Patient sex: F
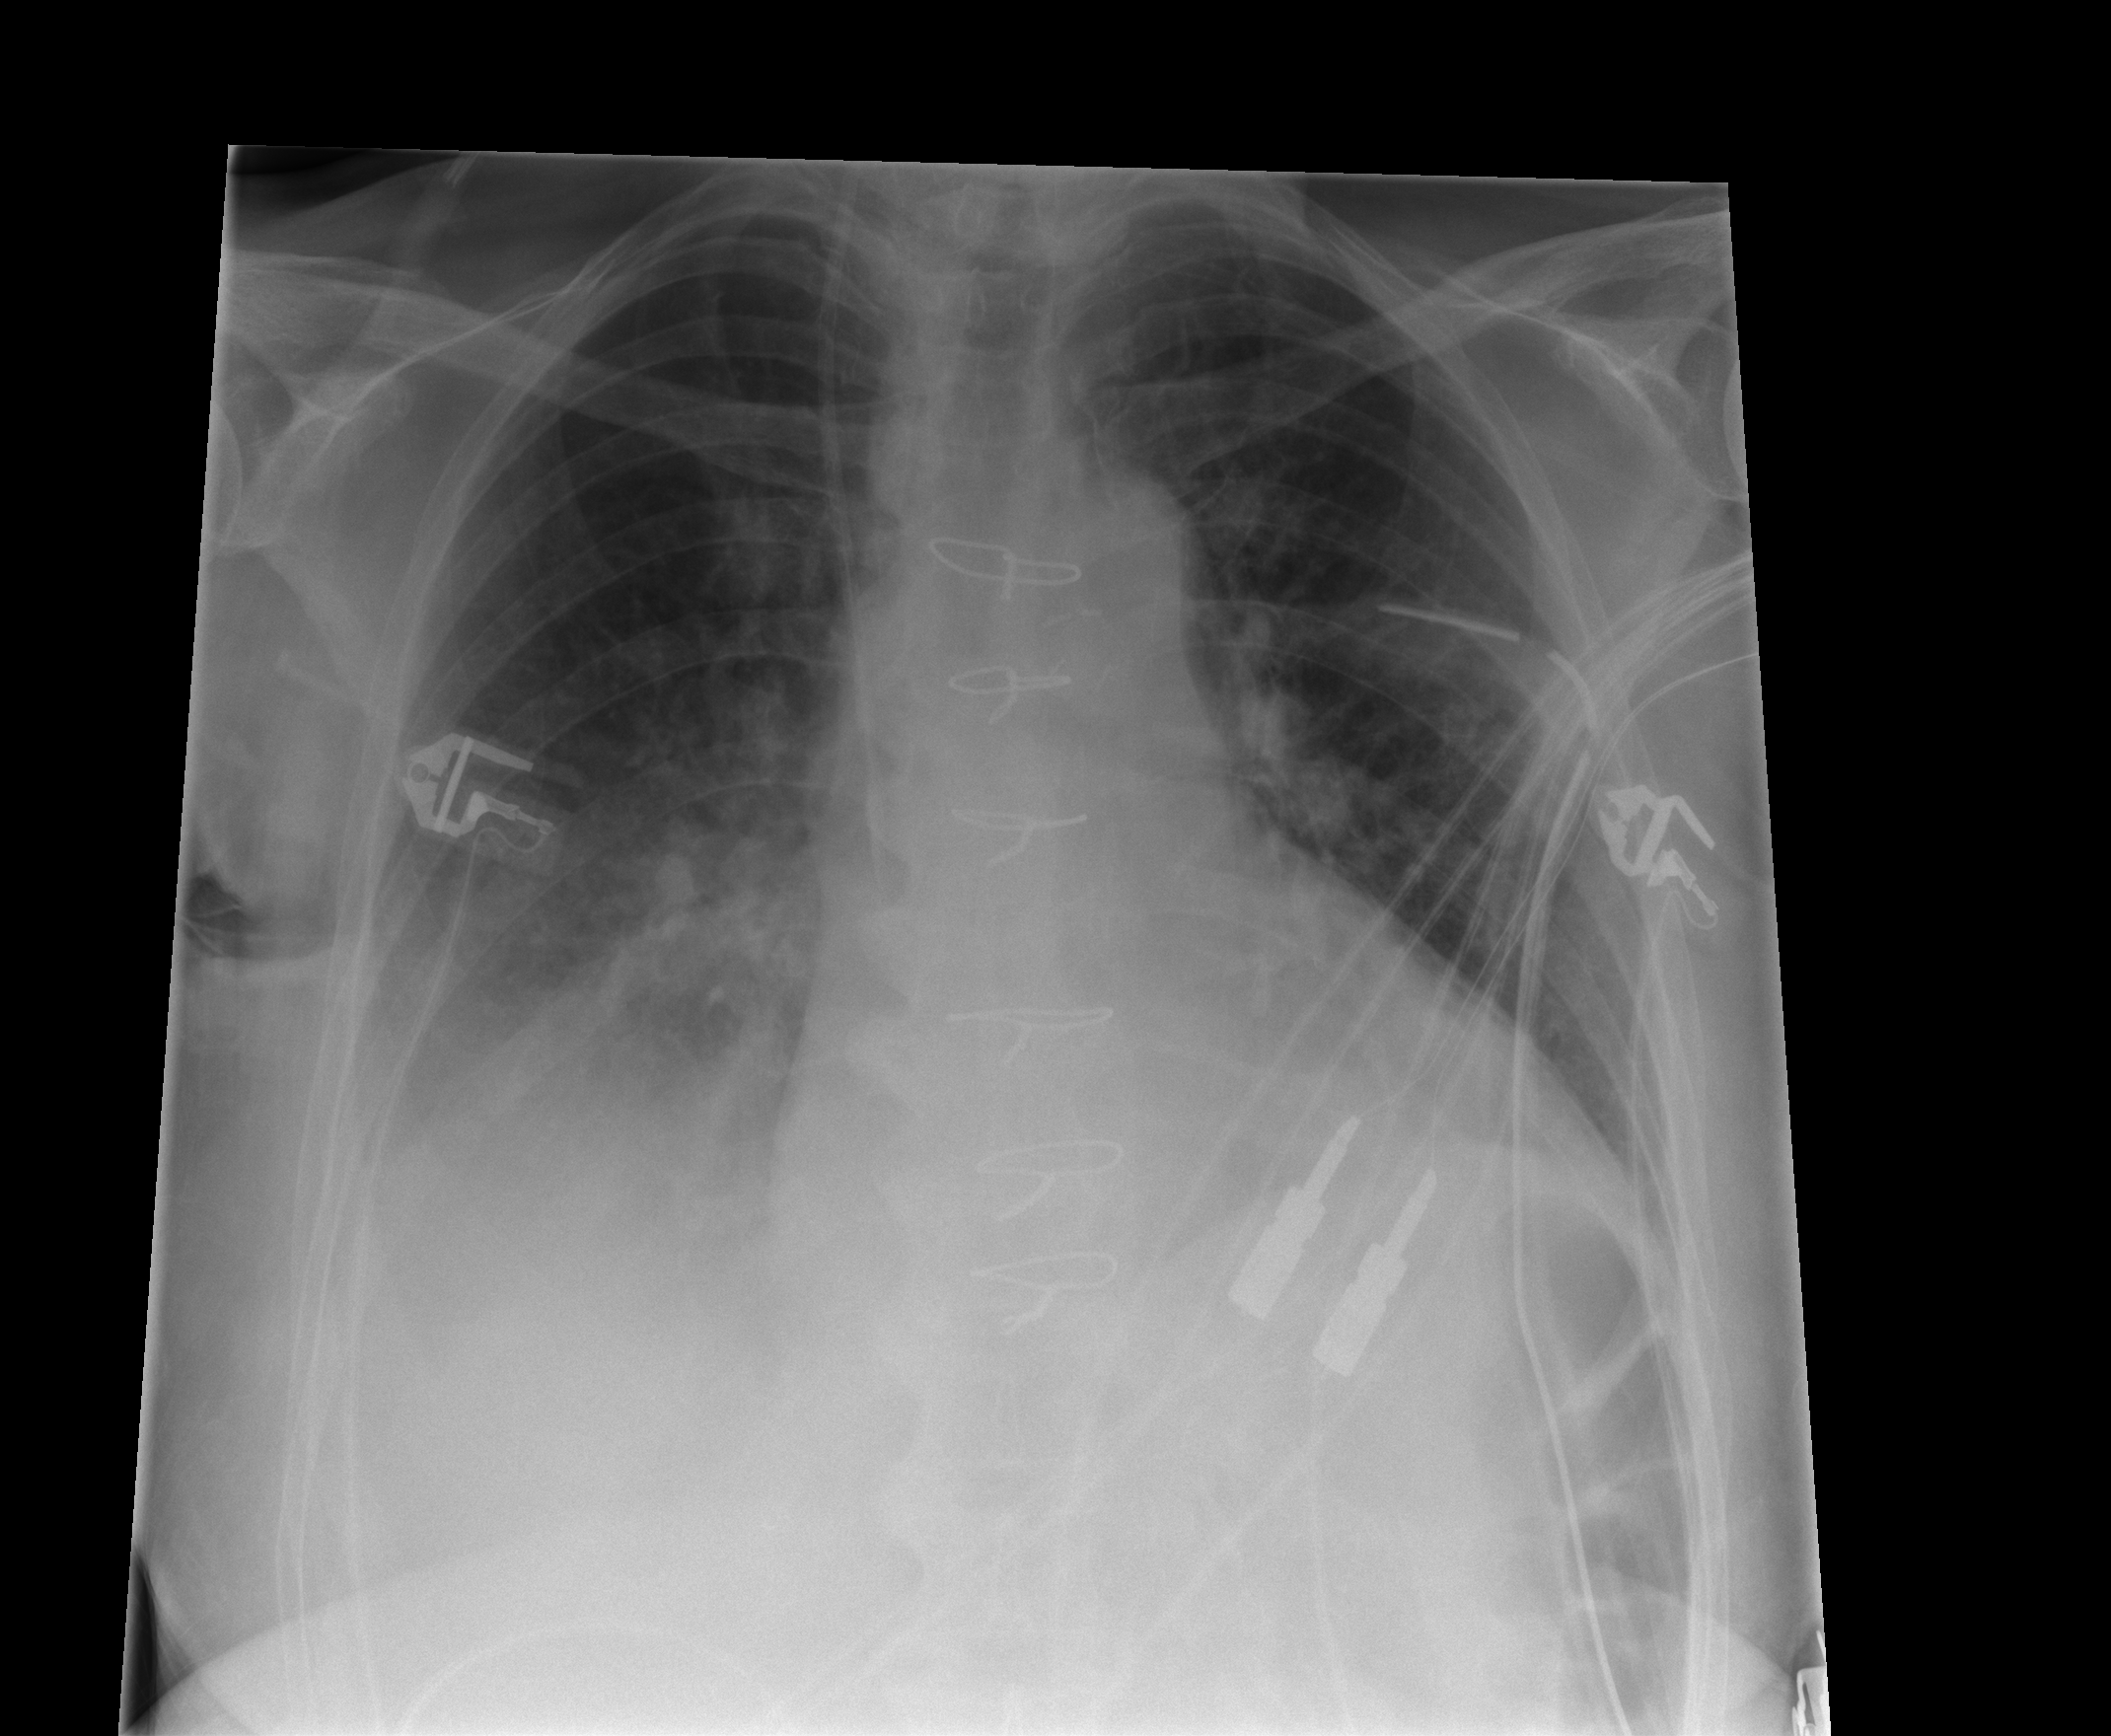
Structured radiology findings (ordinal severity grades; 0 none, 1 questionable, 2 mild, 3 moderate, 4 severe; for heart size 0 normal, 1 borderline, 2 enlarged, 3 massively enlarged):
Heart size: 2
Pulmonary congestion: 1
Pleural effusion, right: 3
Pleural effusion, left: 0
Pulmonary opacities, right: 1
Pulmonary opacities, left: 0
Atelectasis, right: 2
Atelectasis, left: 1